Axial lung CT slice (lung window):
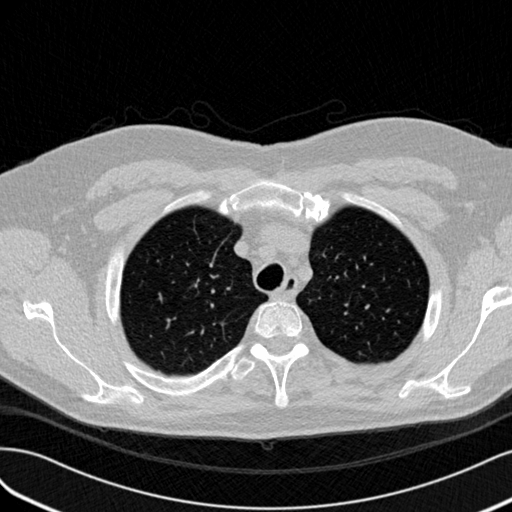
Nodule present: no